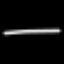
Label: line